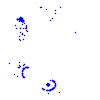
Particle: pion